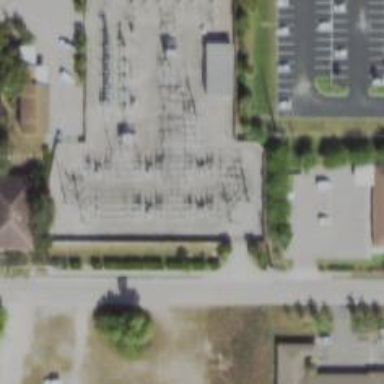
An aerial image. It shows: Switch used for power control.